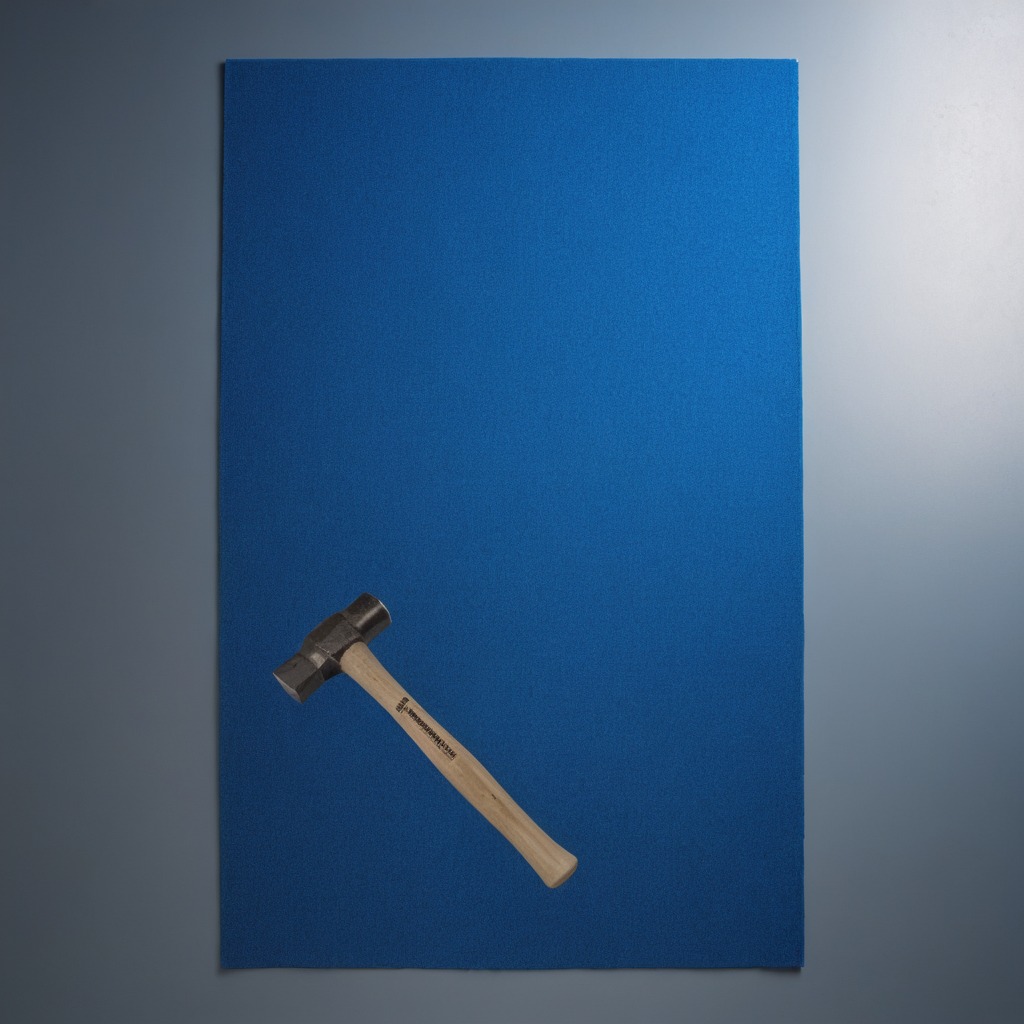
A hammer is lying on the clean granite tabletop.